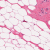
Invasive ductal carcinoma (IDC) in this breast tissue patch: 0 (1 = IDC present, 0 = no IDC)